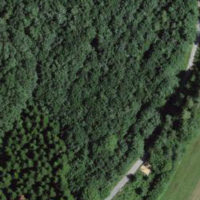
EUNIS habitat code: 44
Species observed at this site:
Campanula trachelium
Filipendula ulmaria